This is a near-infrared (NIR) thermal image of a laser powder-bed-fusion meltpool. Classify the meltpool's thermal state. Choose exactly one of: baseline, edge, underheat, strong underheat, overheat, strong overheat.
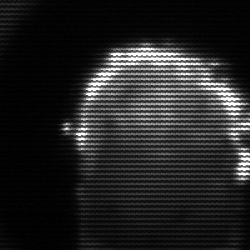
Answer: baseline